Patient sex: M
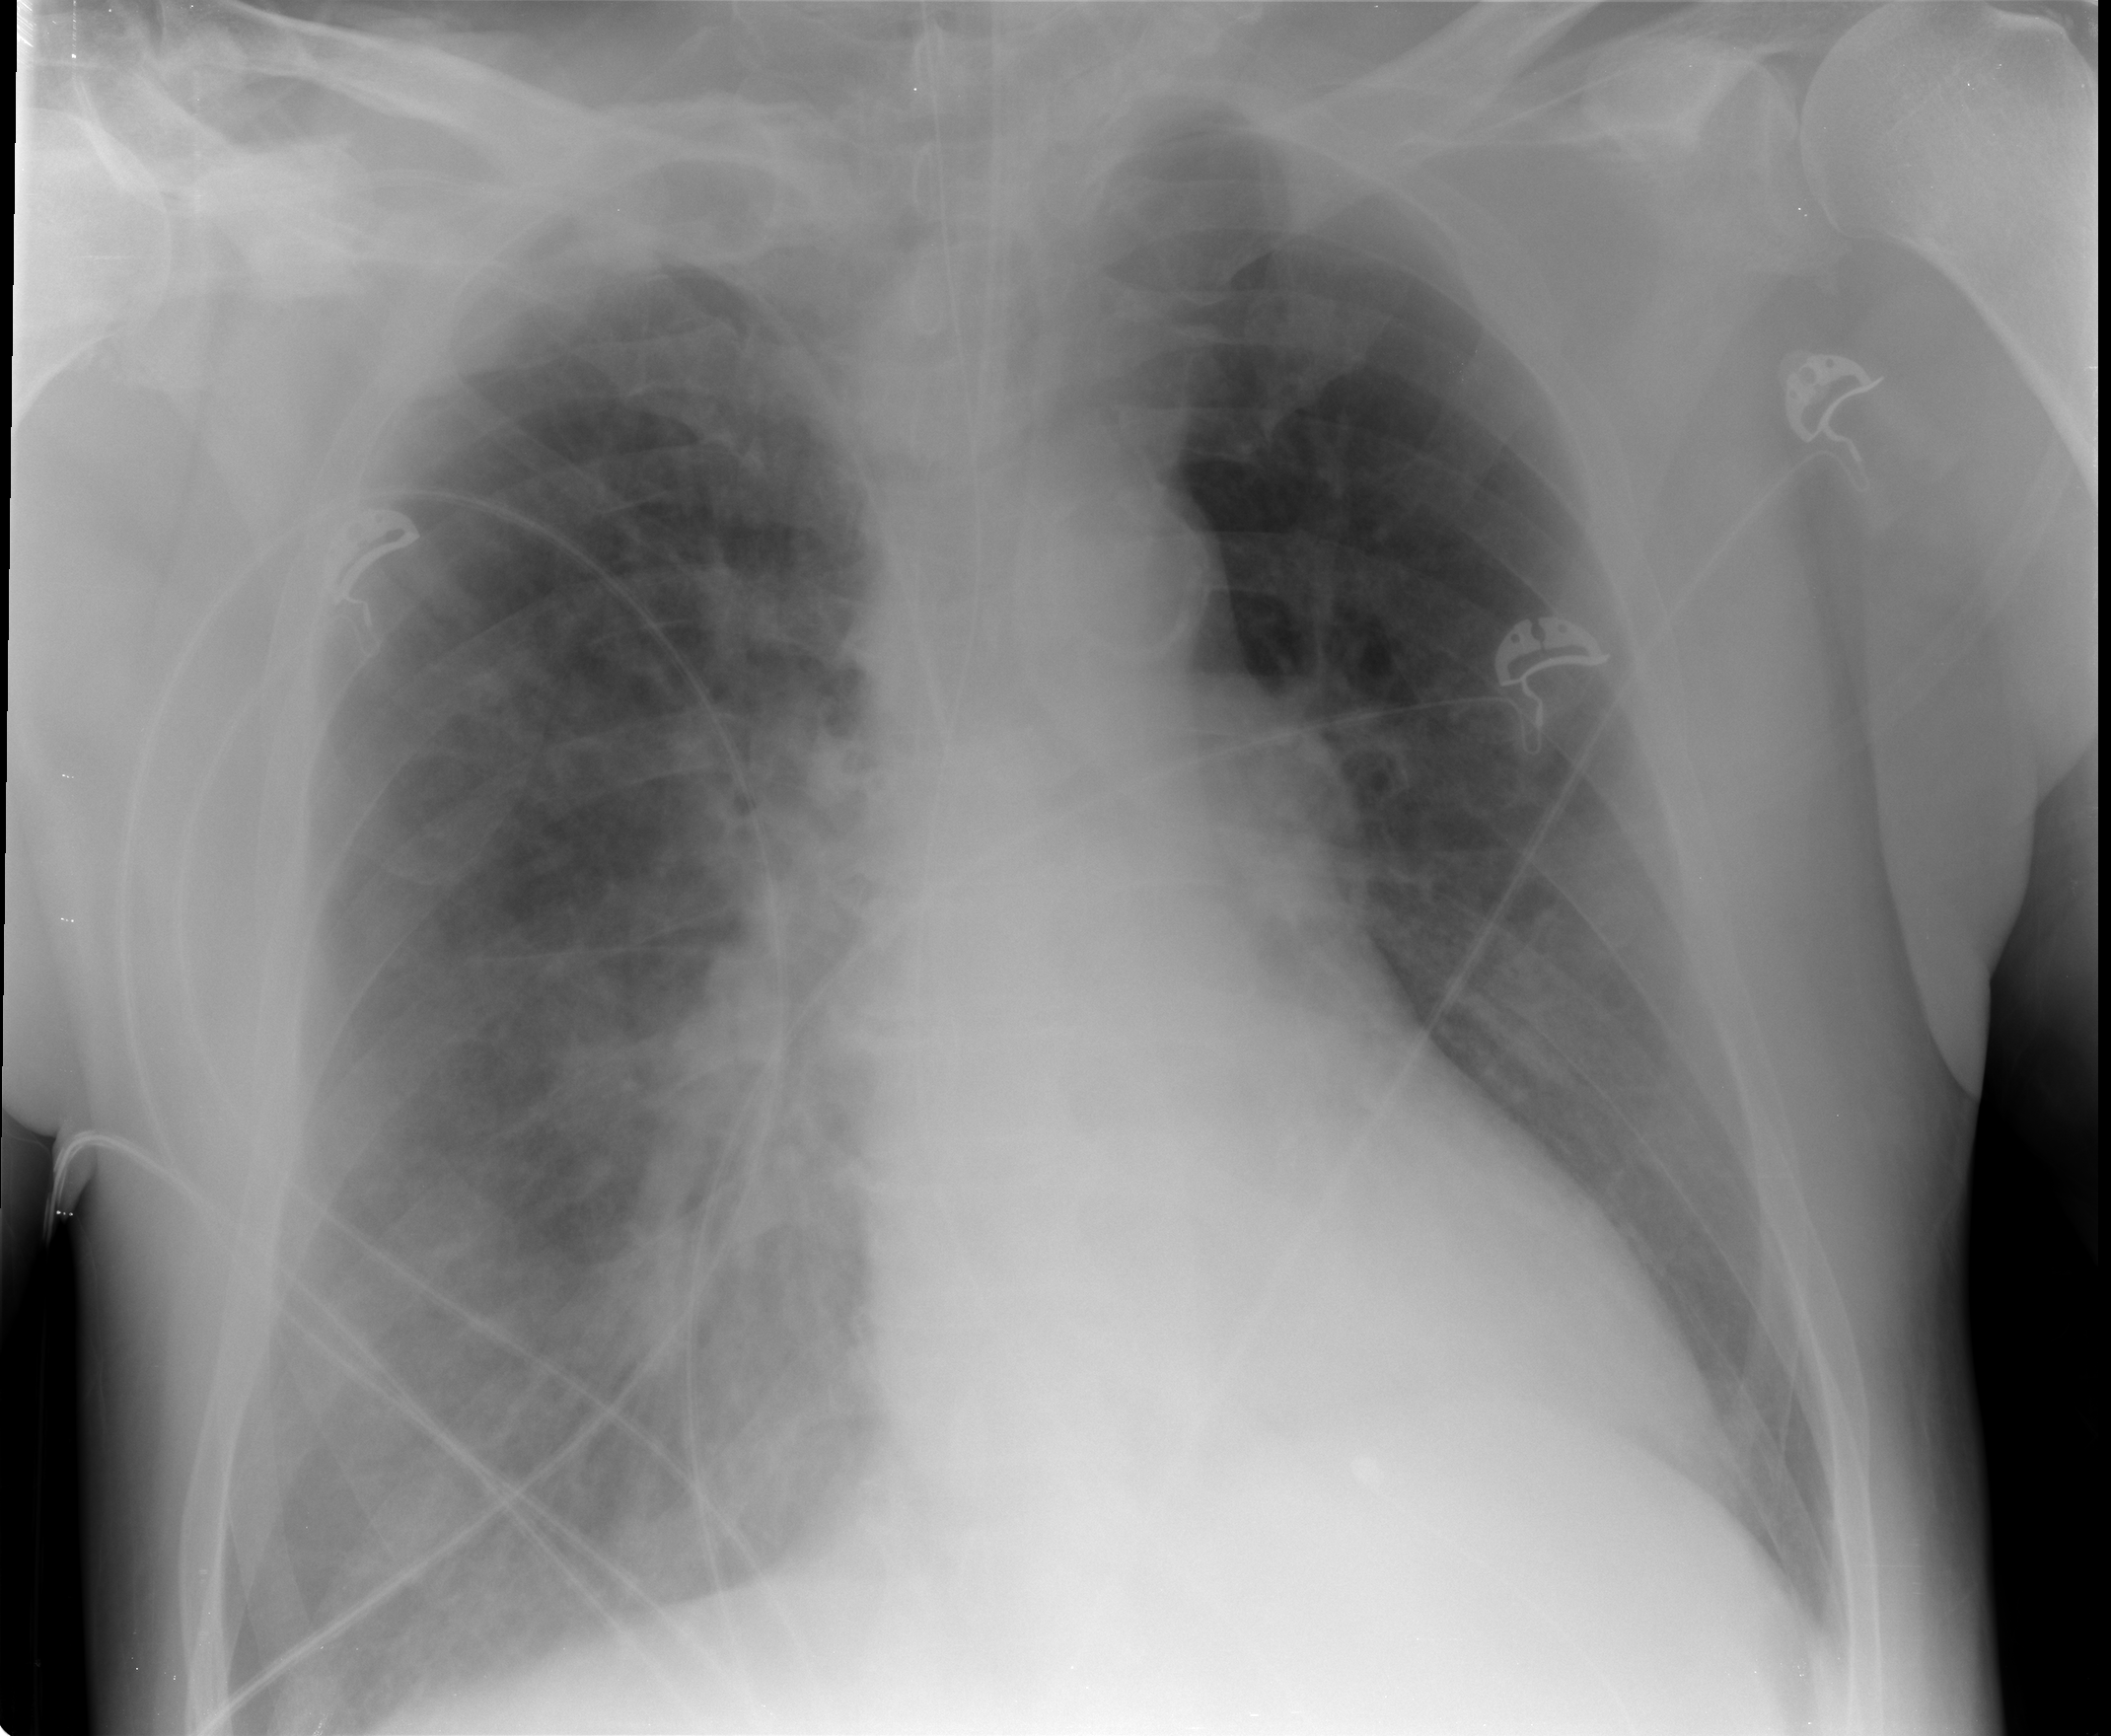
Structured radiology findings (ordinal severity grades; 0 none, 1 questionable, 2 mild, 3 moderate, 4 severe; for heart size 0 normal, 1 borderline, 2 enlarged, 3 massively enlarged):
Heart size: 0
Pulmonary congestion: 0
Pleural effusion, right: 2
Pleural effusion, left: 0
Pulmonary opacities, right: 3
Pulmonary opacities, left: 2
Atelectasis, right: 3
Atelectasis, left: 0